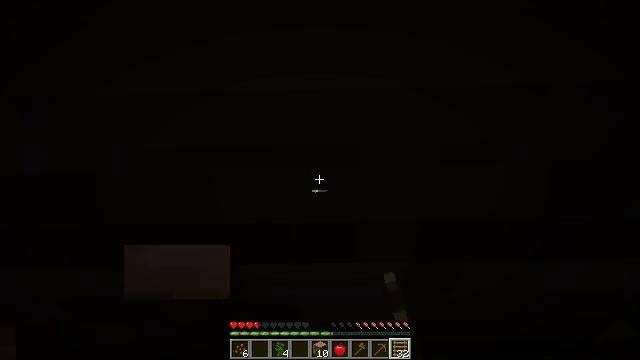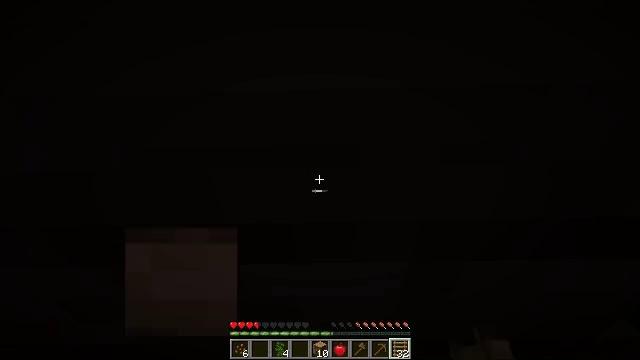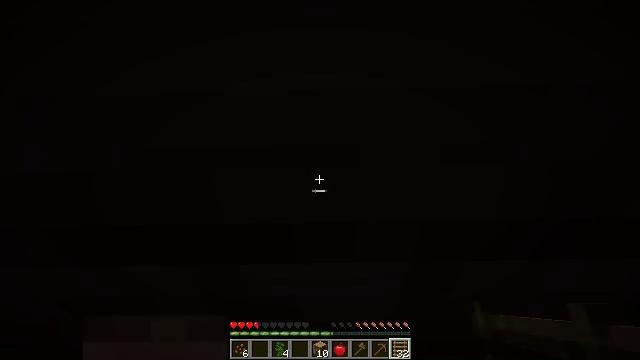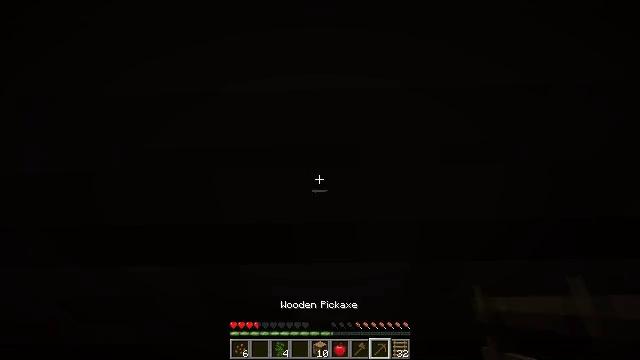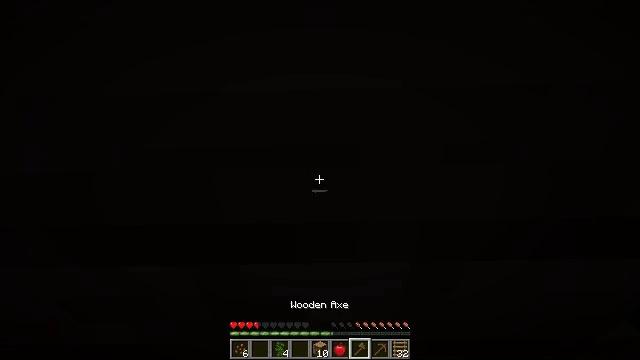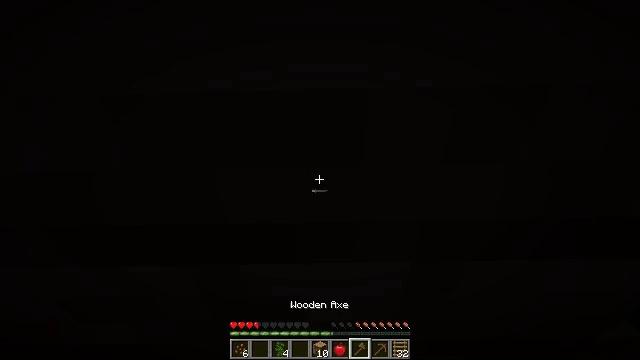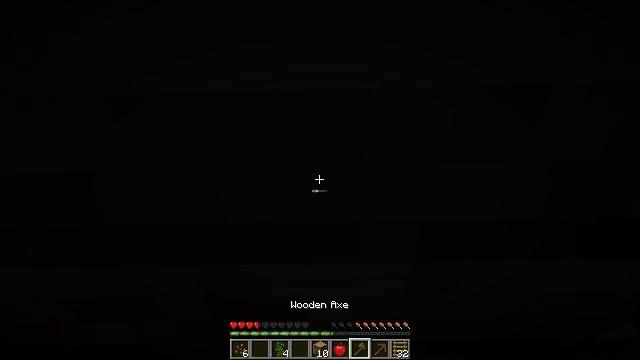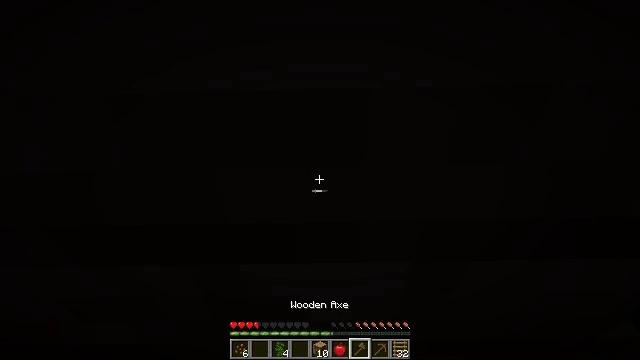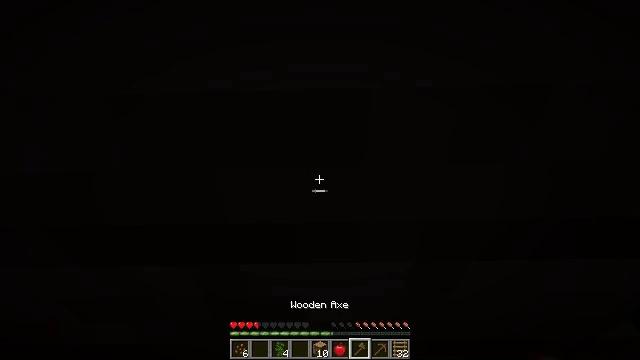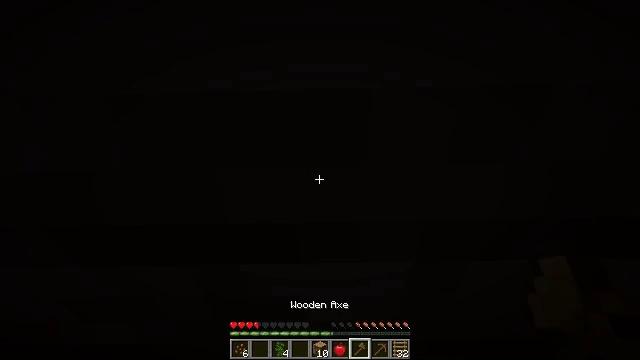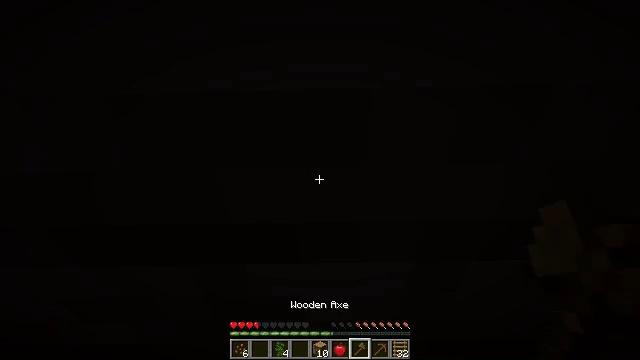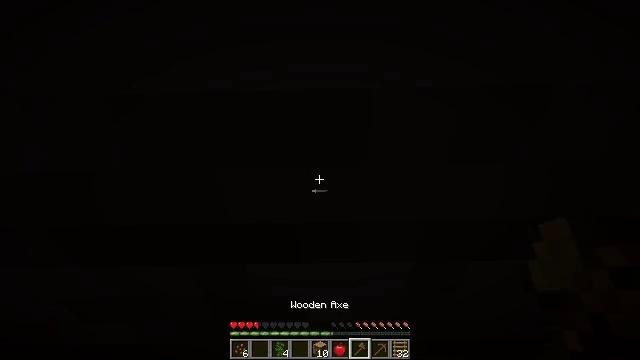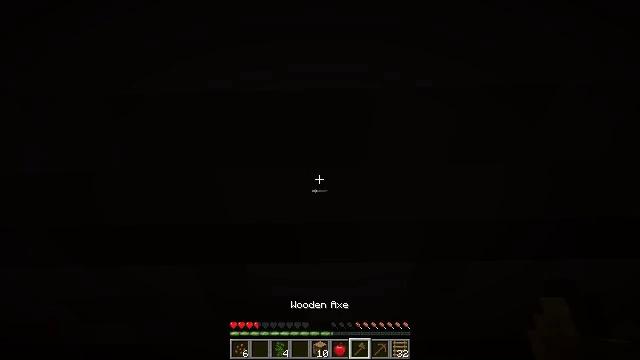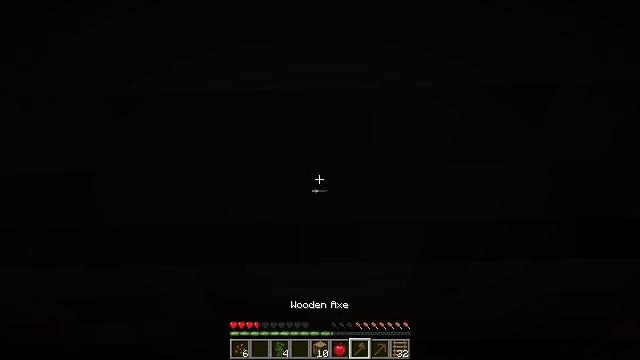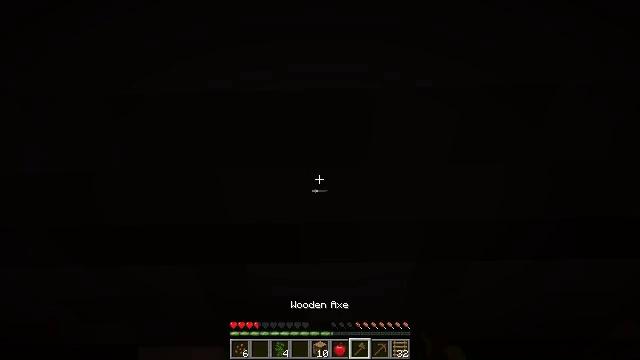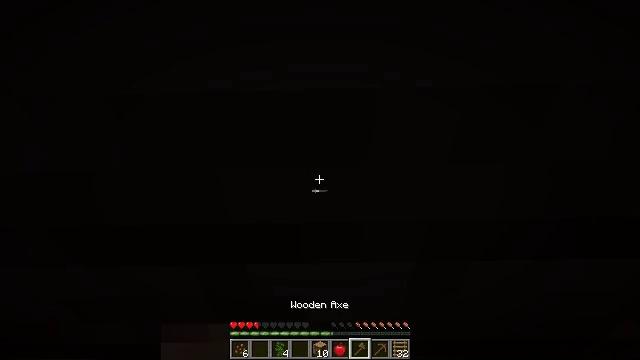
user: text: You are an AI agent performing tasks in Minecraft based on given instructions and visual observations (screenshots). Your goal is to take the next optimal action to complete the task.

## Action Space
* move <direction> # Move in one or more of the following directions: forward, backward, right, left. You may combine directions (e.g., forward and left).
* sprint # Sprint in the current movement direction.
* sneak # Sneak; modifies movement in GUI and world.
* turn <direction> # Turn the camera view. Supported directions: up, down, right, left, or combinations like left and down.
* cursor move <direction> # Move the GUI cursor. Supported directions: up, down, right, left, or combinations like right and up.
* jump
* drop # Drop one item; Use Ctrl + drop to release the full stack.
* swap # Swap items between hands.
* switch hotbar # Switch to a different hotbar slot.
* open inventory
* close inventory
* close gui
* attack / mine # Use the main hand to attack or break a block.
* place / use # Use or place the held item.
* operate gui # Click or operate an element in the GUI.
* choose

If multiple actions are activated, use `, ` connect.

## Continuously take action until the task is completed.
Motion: motion action
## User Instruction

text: Retrieve jungle planks by mining.
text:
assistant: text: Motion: move forward
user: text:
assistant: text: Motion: move forward
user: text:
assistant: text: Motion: move forward
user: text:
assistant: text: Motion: move forward
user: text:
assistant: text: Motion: move forward
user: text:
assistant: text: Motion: move forward
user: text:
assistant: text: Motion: move forward
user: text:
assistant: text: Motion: move forward
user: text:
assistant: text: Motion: move forward
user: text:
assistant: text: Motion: move forward
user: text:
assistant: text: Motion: move forward
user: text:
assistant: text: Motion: move forward
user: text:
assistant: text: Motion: move forward, attack / mine
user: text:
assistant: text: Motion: move forward, attack / mine
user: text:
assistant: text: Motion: move forward, attack / mine
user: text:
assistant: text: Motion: move forward, attack / mine
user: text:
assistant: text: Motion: move forward, attack / mine
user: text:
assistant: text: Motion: move forward, attack / mine
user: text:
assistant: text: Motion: move forward, attack / mine
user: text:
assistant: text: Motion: move forward, attack / mine
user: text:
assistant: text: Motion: move forward, attack / mine
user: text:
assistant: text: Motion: move forward, attack / mine
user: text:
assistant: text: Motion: move forward, attack / mine
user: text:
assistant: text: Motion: move forward, attack / mine
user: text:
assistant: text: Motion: move forward, attack / mine
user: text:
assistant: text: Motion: move forward, attack / mine
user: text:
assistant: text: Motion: move forward, attack / mine
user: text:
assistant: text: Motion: move forward, attack / mine
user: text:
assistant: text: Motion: move forward, attack / mine
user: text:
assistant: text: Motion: move forward, attack / mine